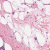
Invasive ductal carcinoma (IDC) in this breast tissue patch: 1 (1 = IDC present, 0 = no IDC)